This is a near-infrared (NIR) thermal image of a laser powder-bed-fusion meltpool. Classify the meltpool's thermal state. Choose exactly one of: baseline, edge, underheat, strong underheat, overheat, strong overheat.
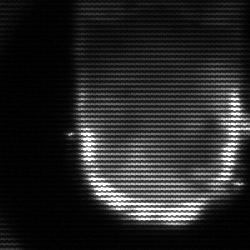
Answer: baseline